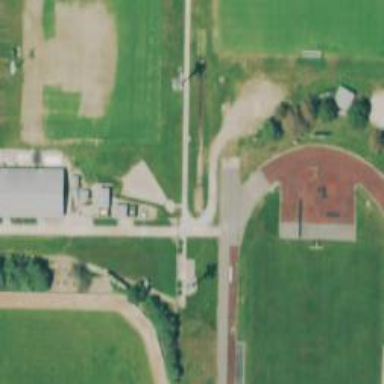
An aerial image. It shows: Athletic track located in leisure land area.